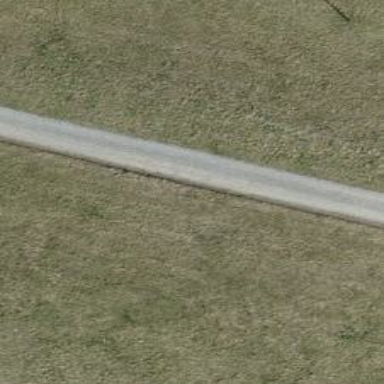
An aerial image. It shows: Gravel track with grade 2 tracktype.